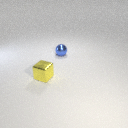
small blue metal sphere to the right of small yellow metal cube